九年级 · 度量几何学
如图, 在 $\triangle A B C$ 中, $A B=A C, \angle \mathrm{A}<90^{\circ}$, 点 $D 、 E 、 F$ 分别在边 $A B, B C 、 C A$ 上,连接 $D E 、 E F 、 F D$, 已知点 $B$ 和点 $F$ 关于直线 $D E$ 对称. 设 $B C: A B=k$, 若 $A D=D F$,则 $C F: F A=$ $\qquad$ (结果用含 $\mathrm{k}$ 的代数式表示).

    （第 18 题）


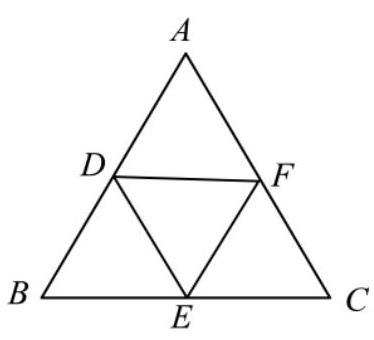
答案:  $\frac{k^{2}}{2-k^{2}}$

解析: 先根据轴对称的性质和已知条件证明 $D E / / A C$, 再证 $\triangle B D E \sim \triangle B A C$, 推出 $E C=\frac{1}{2} k \cdot A B$, 通过证明 $\triangle A B C \sim \triangle E C F$, 推出 $C F=\frac{1}{2} k^{2} \cdot A B$, 即可求出 $\frac{C F}{F A}$ 的值.

【详解】解: $\because$ 点 $B$ 和点 $F$ 关于直线 $D E$ 对称，

$\therefore D B=D F$,

$\because A D=D F$,

$\therefore A D=D B$.

$\because A D=D F$,

$\therefore \angle A=\angle D F A$,

$\because$ 点 $B$ 和点 $F$ 关于直线 $D E$ 对称，

$\therefore \angle B D E=\angle F D E$,

又 $\because \angle B D E+\angle F D E=\angle B D F=\angle A+\angle D F A$,

$\therefore \angle F D E=\angle D F A$,

$\therefore D E / / A C$,

$\therefore \angle C=\angle D E B, \angle D E F=\angle E F C$,

$\because$ 点 $B$ 和点 $F$ 关于直线 $D E$ 对称，

$\therefore \angle D E B=\angle D E F$,
$\therefore \angle C=\angle E F C$,

$\because A B=A C$,

$\therefore \angle C=\angle B$,

在 $\triangle A B C$ 和 $\triangle E C F$ 中,

$\left\{\begin{array}{l}\angle B=\angle C \\ \angle A C B=\angle E F C\end{array}\right.$

$\therefore \triangle A B C \sim \triangle E C F$.

$\because$ 在 $\triangle A B C$ 中, $D E / / A C$,

$\therefore \angle B D E=\angle A, \angle B E D=\angle C$,

$\therefore \triangle B D E \sim \triangle B A C$,

$\therefore \frac{B E}{B C}=\frac{B D}{B A}=\frac{1}{2}$,

$\therefore E C=\frac{1}{2} B C$,

$\because \frac{B C}{A B}=k$,

$\therefore B C=k \cdot A B, \quad E C=\frac{1}{2} k \cdot A B$,

$\because \triangle A B C \sim \triangle E C F$.

$\therefore \frac{A B}{E C}=\frac{B C}{C F}$,

$\therefore \frac{A B}{\frac{1}{2} k \cdot A B}=\frac{k \cdot A B}{C F}$,

解得 $C F=\frac{1}{2} k^{2} \cdot A B$,

$\therefore \frac{C F}{F A}=\frac{C F}{A C-C F}=\frac{C F}{A B-C F}=\frac{\frac{1}{2} k^{2} \cdot A B}{A B-\frac{1}{2} k^{2} \cdot A B}=\frac{k^{2}}{2-k^{2}}$.

故答案为: $\frac{k^{2}}{2-k^{2}}$.

【点睛】本题考查相似三角形的判定与性质, 轴对称的性质, 平行线的判定与性质, 等腰三角形的性质, 三角形外角的定义和性质等, 有一定难度, 解题的关键是证明 $\triangle A B C \sim \triangle E C F$.